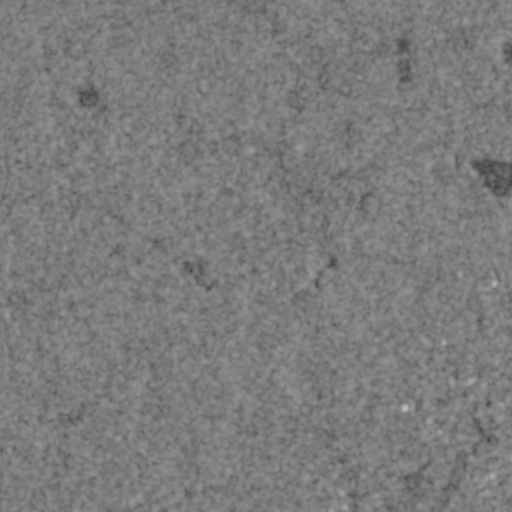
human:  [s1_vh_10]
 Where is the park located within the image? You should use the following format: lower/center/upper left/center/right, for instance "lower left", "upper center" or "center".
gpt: The park is located in the lower right of the image.
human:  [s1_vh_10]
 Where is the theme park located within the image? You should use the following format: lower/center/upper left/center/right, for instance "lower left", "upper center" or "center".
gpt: The theme park is located in the center of the image.
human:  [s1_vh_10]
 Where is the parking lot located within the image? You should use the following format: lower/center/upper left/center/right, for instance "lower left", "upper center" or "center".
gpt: There is no parking lot in the image.

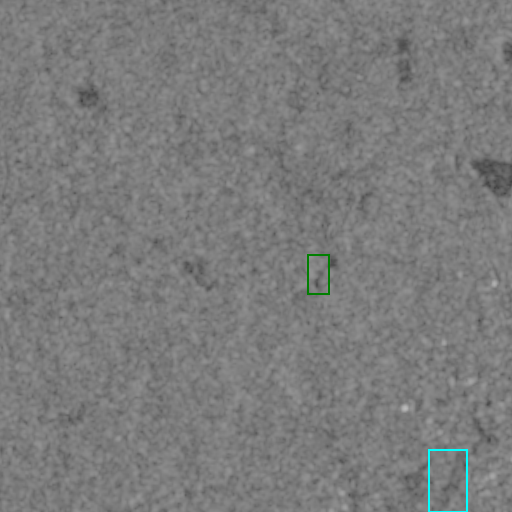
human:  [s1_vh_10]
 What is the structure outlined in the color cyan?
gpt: The structure outlined in cyan is a parking lot.
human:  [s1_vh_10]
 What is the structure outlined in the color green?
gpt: The structure outlined in green is a theme park.
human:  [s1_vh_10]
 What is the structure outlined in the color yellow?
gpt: There is no yellow outline.